Question: I am trying to update one column of the database using the string in the listbox which exactly match the string in the database but it works only for the string with no spaces. For example if I have product like "Iphone" in listbox, I get that string and pass to Update() method below, it works.
But if I use the "Samsung Galaxy S3", as choosen item from listbox, visual studio throws me the error that there is no such row.
I am sure that it is because of the space in between that word. How can I solve the problem.
'''
public string Update(string product)
{
// Create connection object
int ix = 0;
string rTurn = "";
OleDbConnection oleConn = new OleDbConnection(connString);
try
{
oleConn.Open();
string sql = "UPDATE [Product] SET [Quantity]=[Quantity] - 1 " + " WHERE [Product Name]= " + product;
OleDbCommand oleComm = new OleDbCommand(sql, oleConn);
oleComm.Parameters.Add("@product", OleDbType.Char).Value = product;
ix = oleComm.ExecuteNonQuery();
if (ix > 0)
rTurn = "Stock Updated";
else
rTurn = "Update Failed";
}
catch (Exception ex)
{
}
finally
{
oleConn.Close();
}
return rTurn;
}
'''
'''
public void UpdateStock()
{
foreach (var listBoxItem in listBox1.Items)
{
string result = Update(listBoxItem.ToString());
}
}
'''

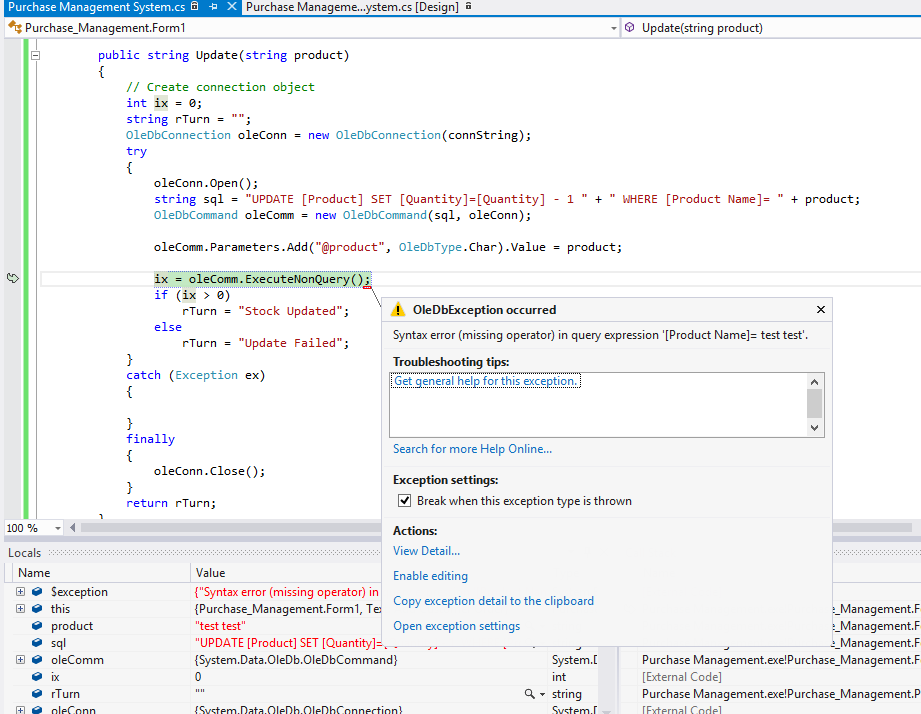
Answer: '''
string sql = "UPDATE [Product] SET [Quantity]=[Quantity] - 1 " + " WHERE [Product Name]= '" + product + "'";
'''
Try this instead :)
You need to identify product as a string :)